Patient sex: M
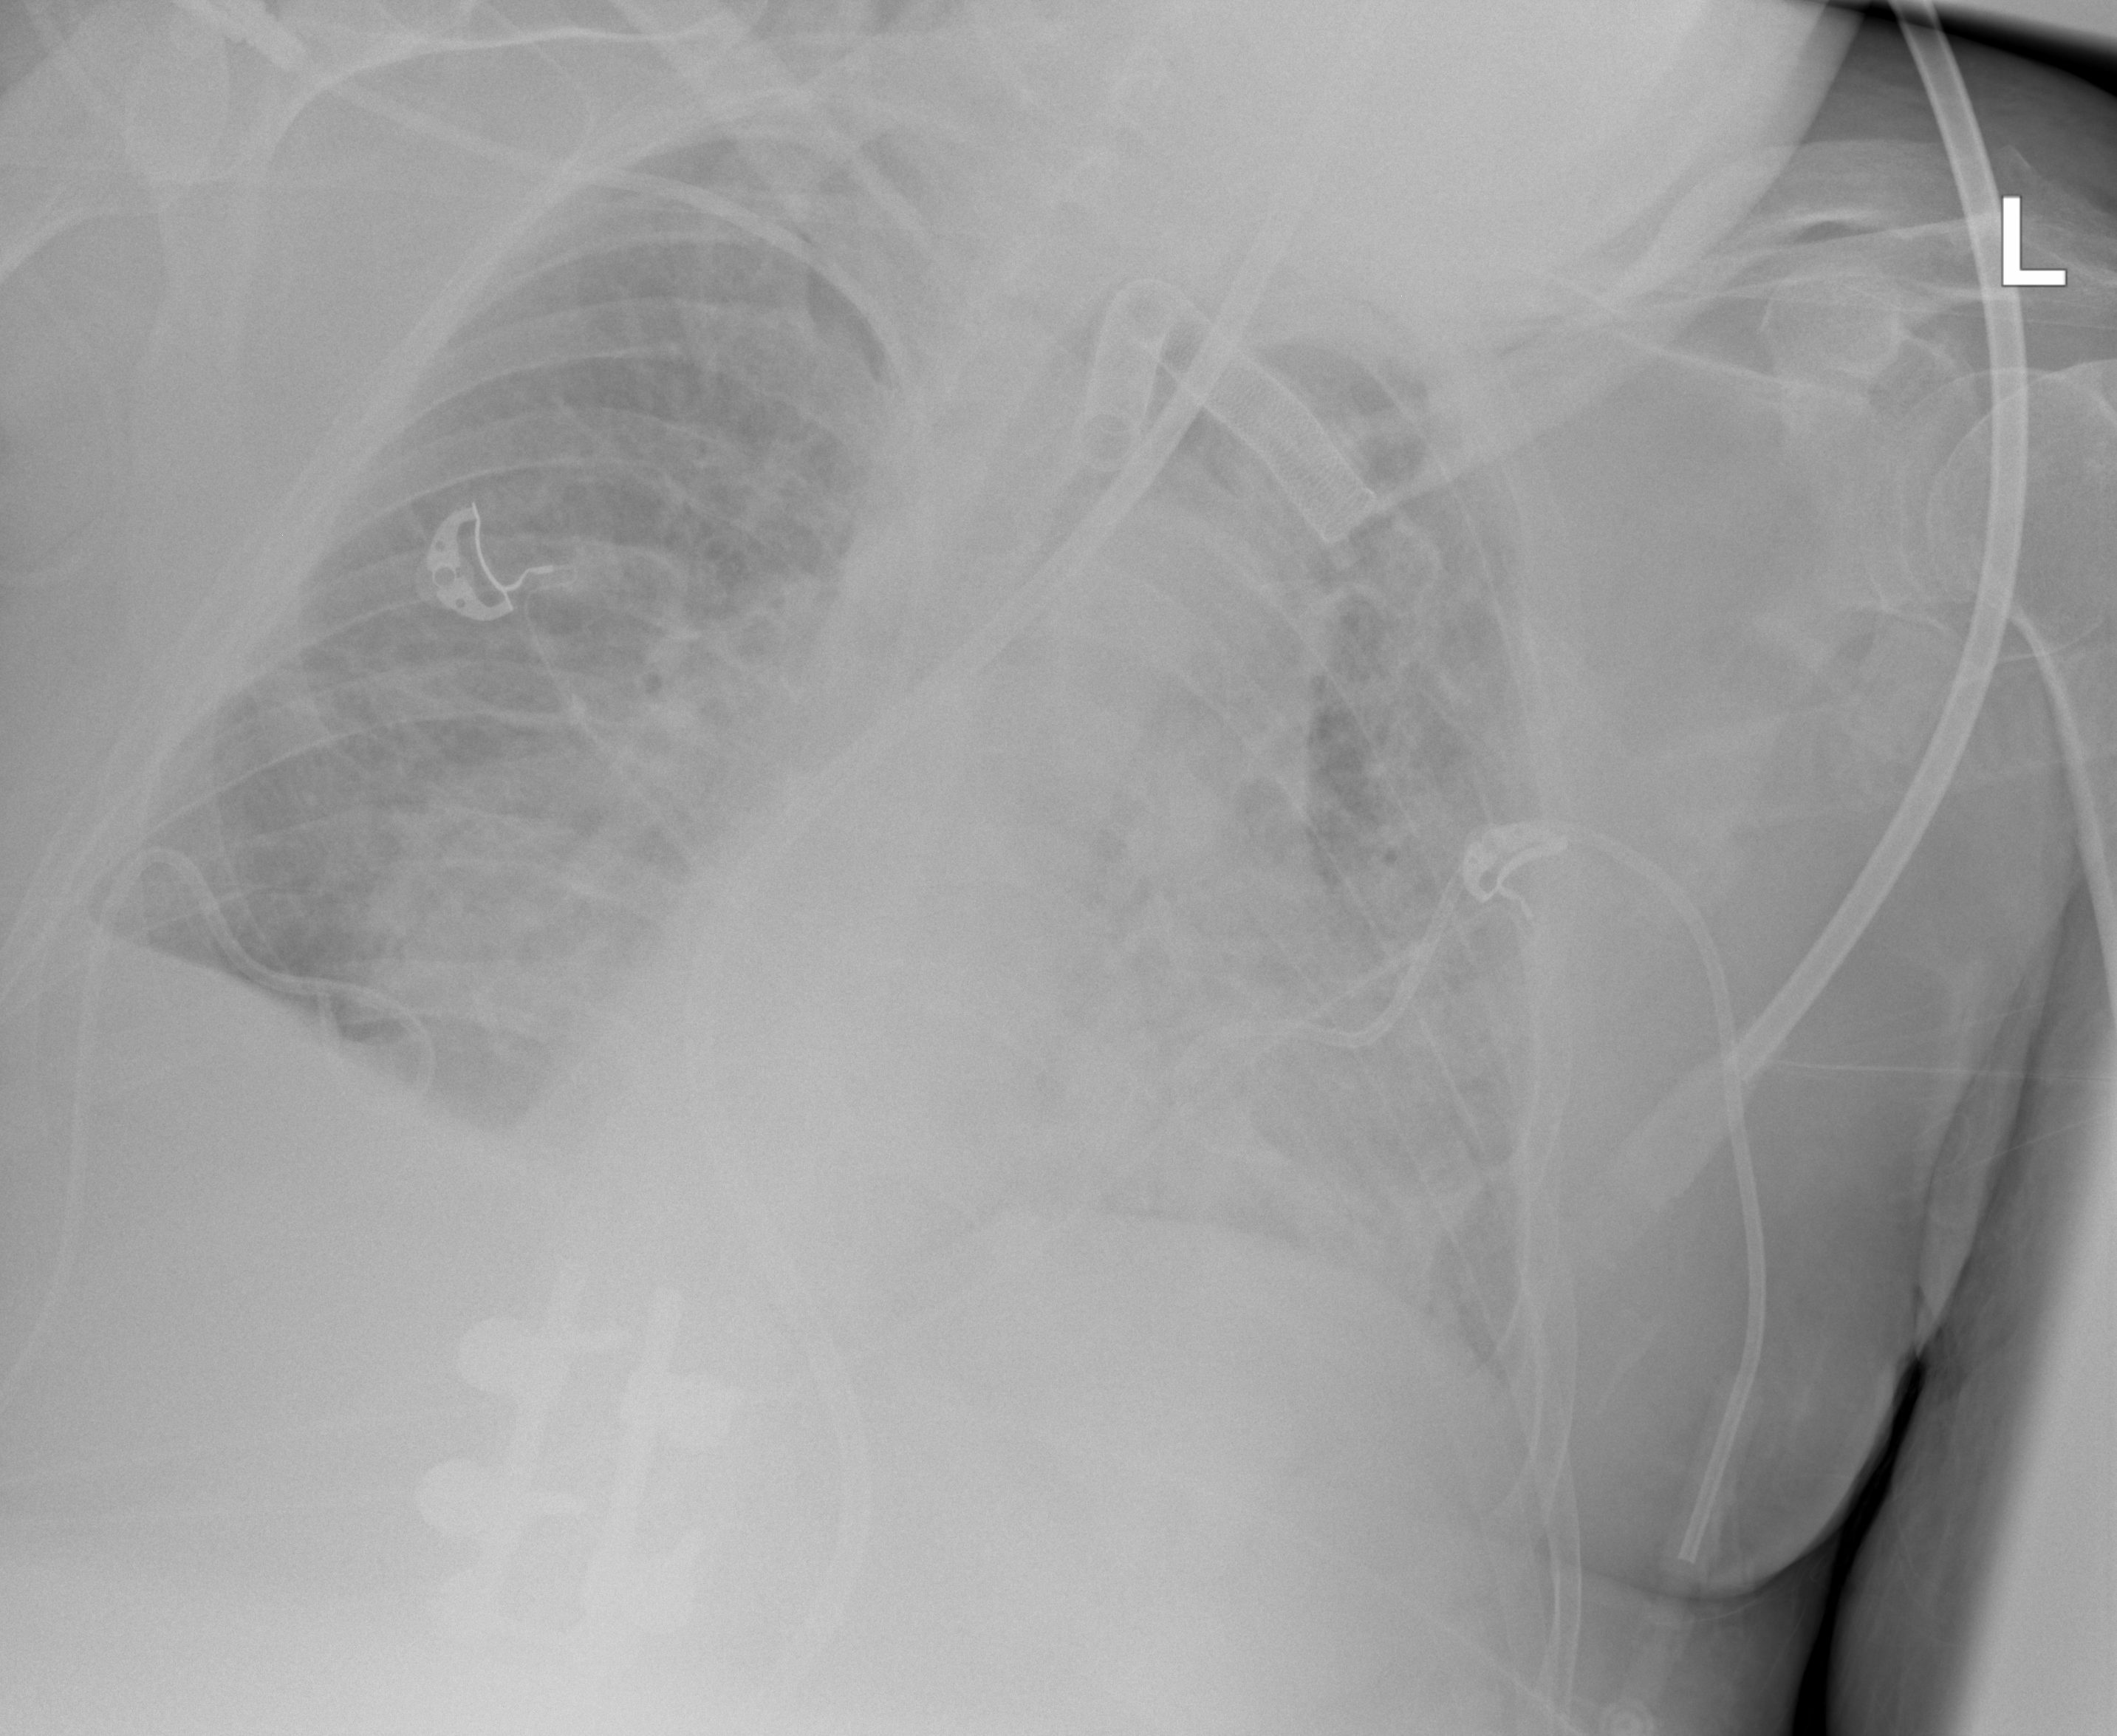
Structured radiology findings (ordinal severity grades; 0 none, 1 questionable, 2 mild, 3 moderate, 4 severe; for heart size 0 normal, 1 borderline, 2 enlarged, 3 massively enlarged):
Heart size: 2
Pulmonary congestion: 2
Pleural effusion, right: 2
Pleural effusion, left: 1
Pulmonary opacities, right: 0
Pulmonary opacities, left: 3
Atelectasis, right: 3
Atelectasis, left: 3